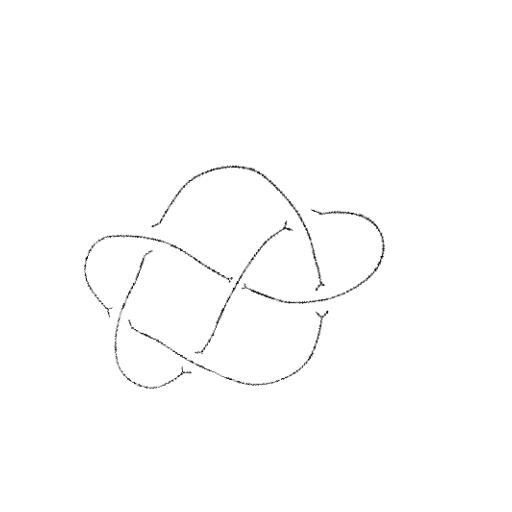
Crossing number: 6